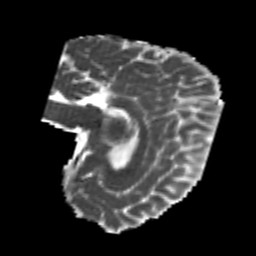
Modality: MD
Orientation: sagittal
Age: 26
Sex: female
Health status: healthy
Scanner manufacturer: philips
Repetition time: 7.388 s
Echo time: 0.08599 s